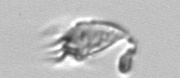
Label: Paratontonia_gracillima